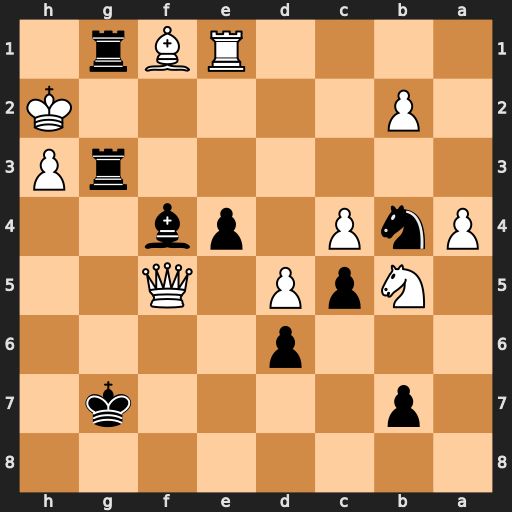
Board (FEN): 8/1p4k1/3p4/1NpP1Q2/PnP1pb2/6rP/1P5K/4RBr1
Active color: b
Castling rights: -
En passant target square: -
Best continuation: R3g2#